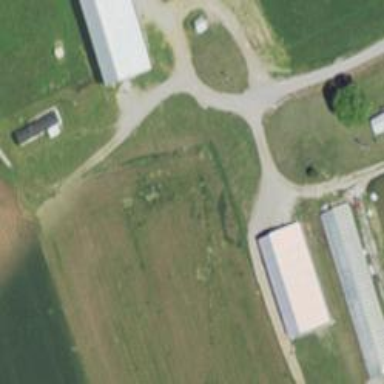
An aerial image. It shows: Farmyard area.